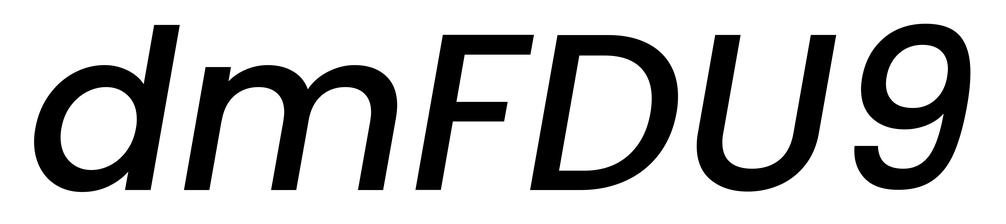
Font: Poppins-MediumItalic